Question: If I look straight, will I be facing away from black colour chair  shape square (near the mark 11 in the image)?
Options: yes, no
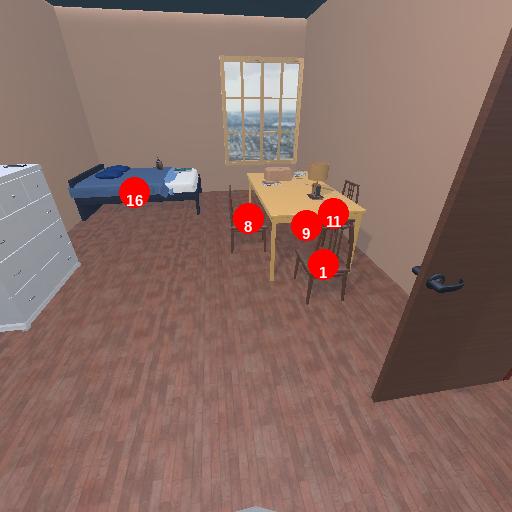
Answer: yes